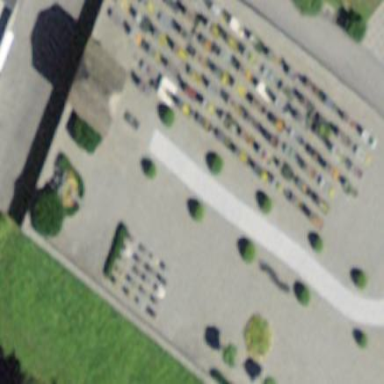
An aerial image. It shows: Cemetery.